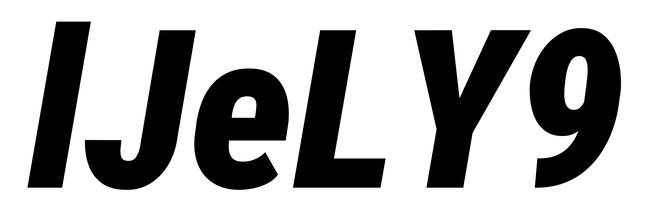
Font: Roboto-Italic_Condensed_Black_Italic